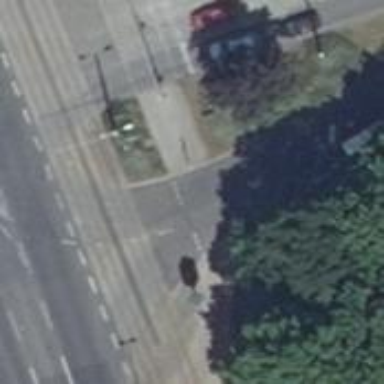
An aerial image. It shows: Traffic signal crossing.